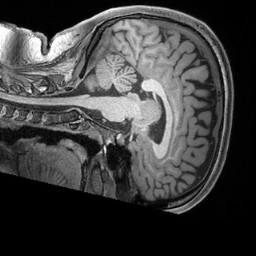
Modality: T1w
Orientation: sagittal
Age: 20
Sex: female
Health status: ill
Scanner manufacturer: siemens
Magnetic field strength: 3 T
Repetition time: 2.4 s
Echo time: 0.00222 s